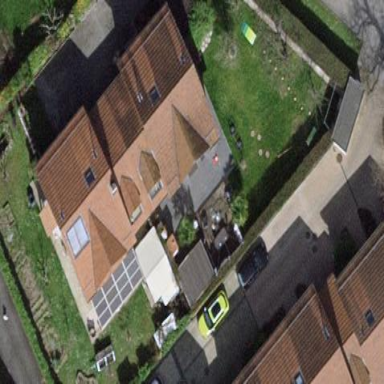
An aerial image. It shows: Garden enclosed by fence.